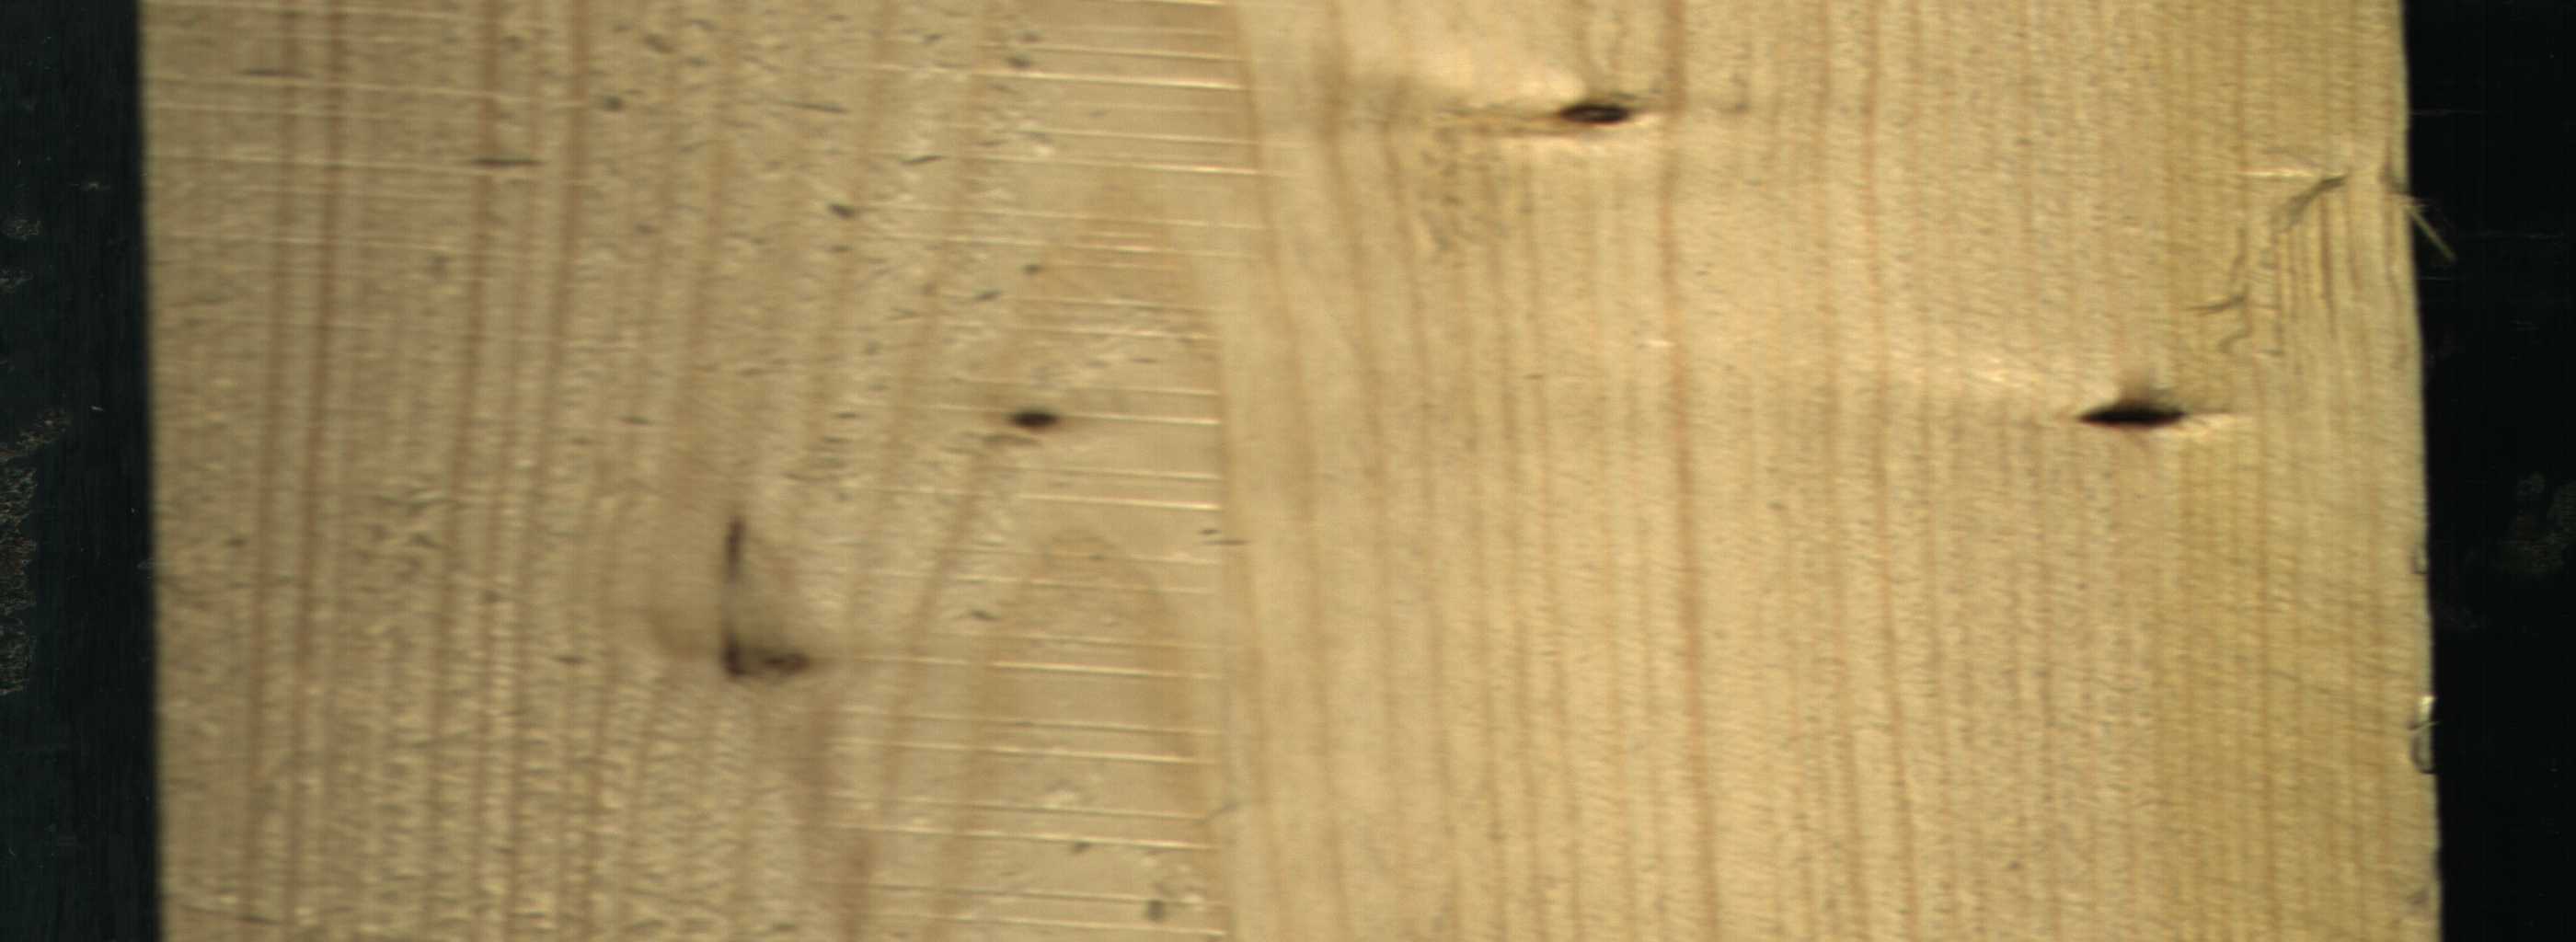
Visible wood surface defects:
Dead_Knot
Dead_Knot
Live_Knot
Live_Knot